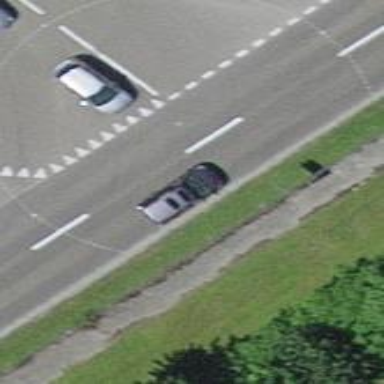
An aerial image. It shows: Tertiary road leading to roundabout.